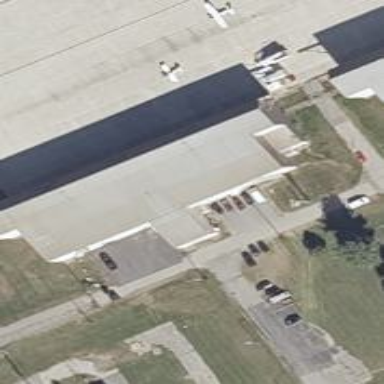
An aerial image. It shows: Hangar building.